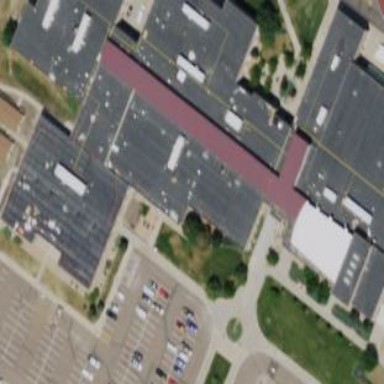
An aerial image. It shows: School building.